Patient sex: F
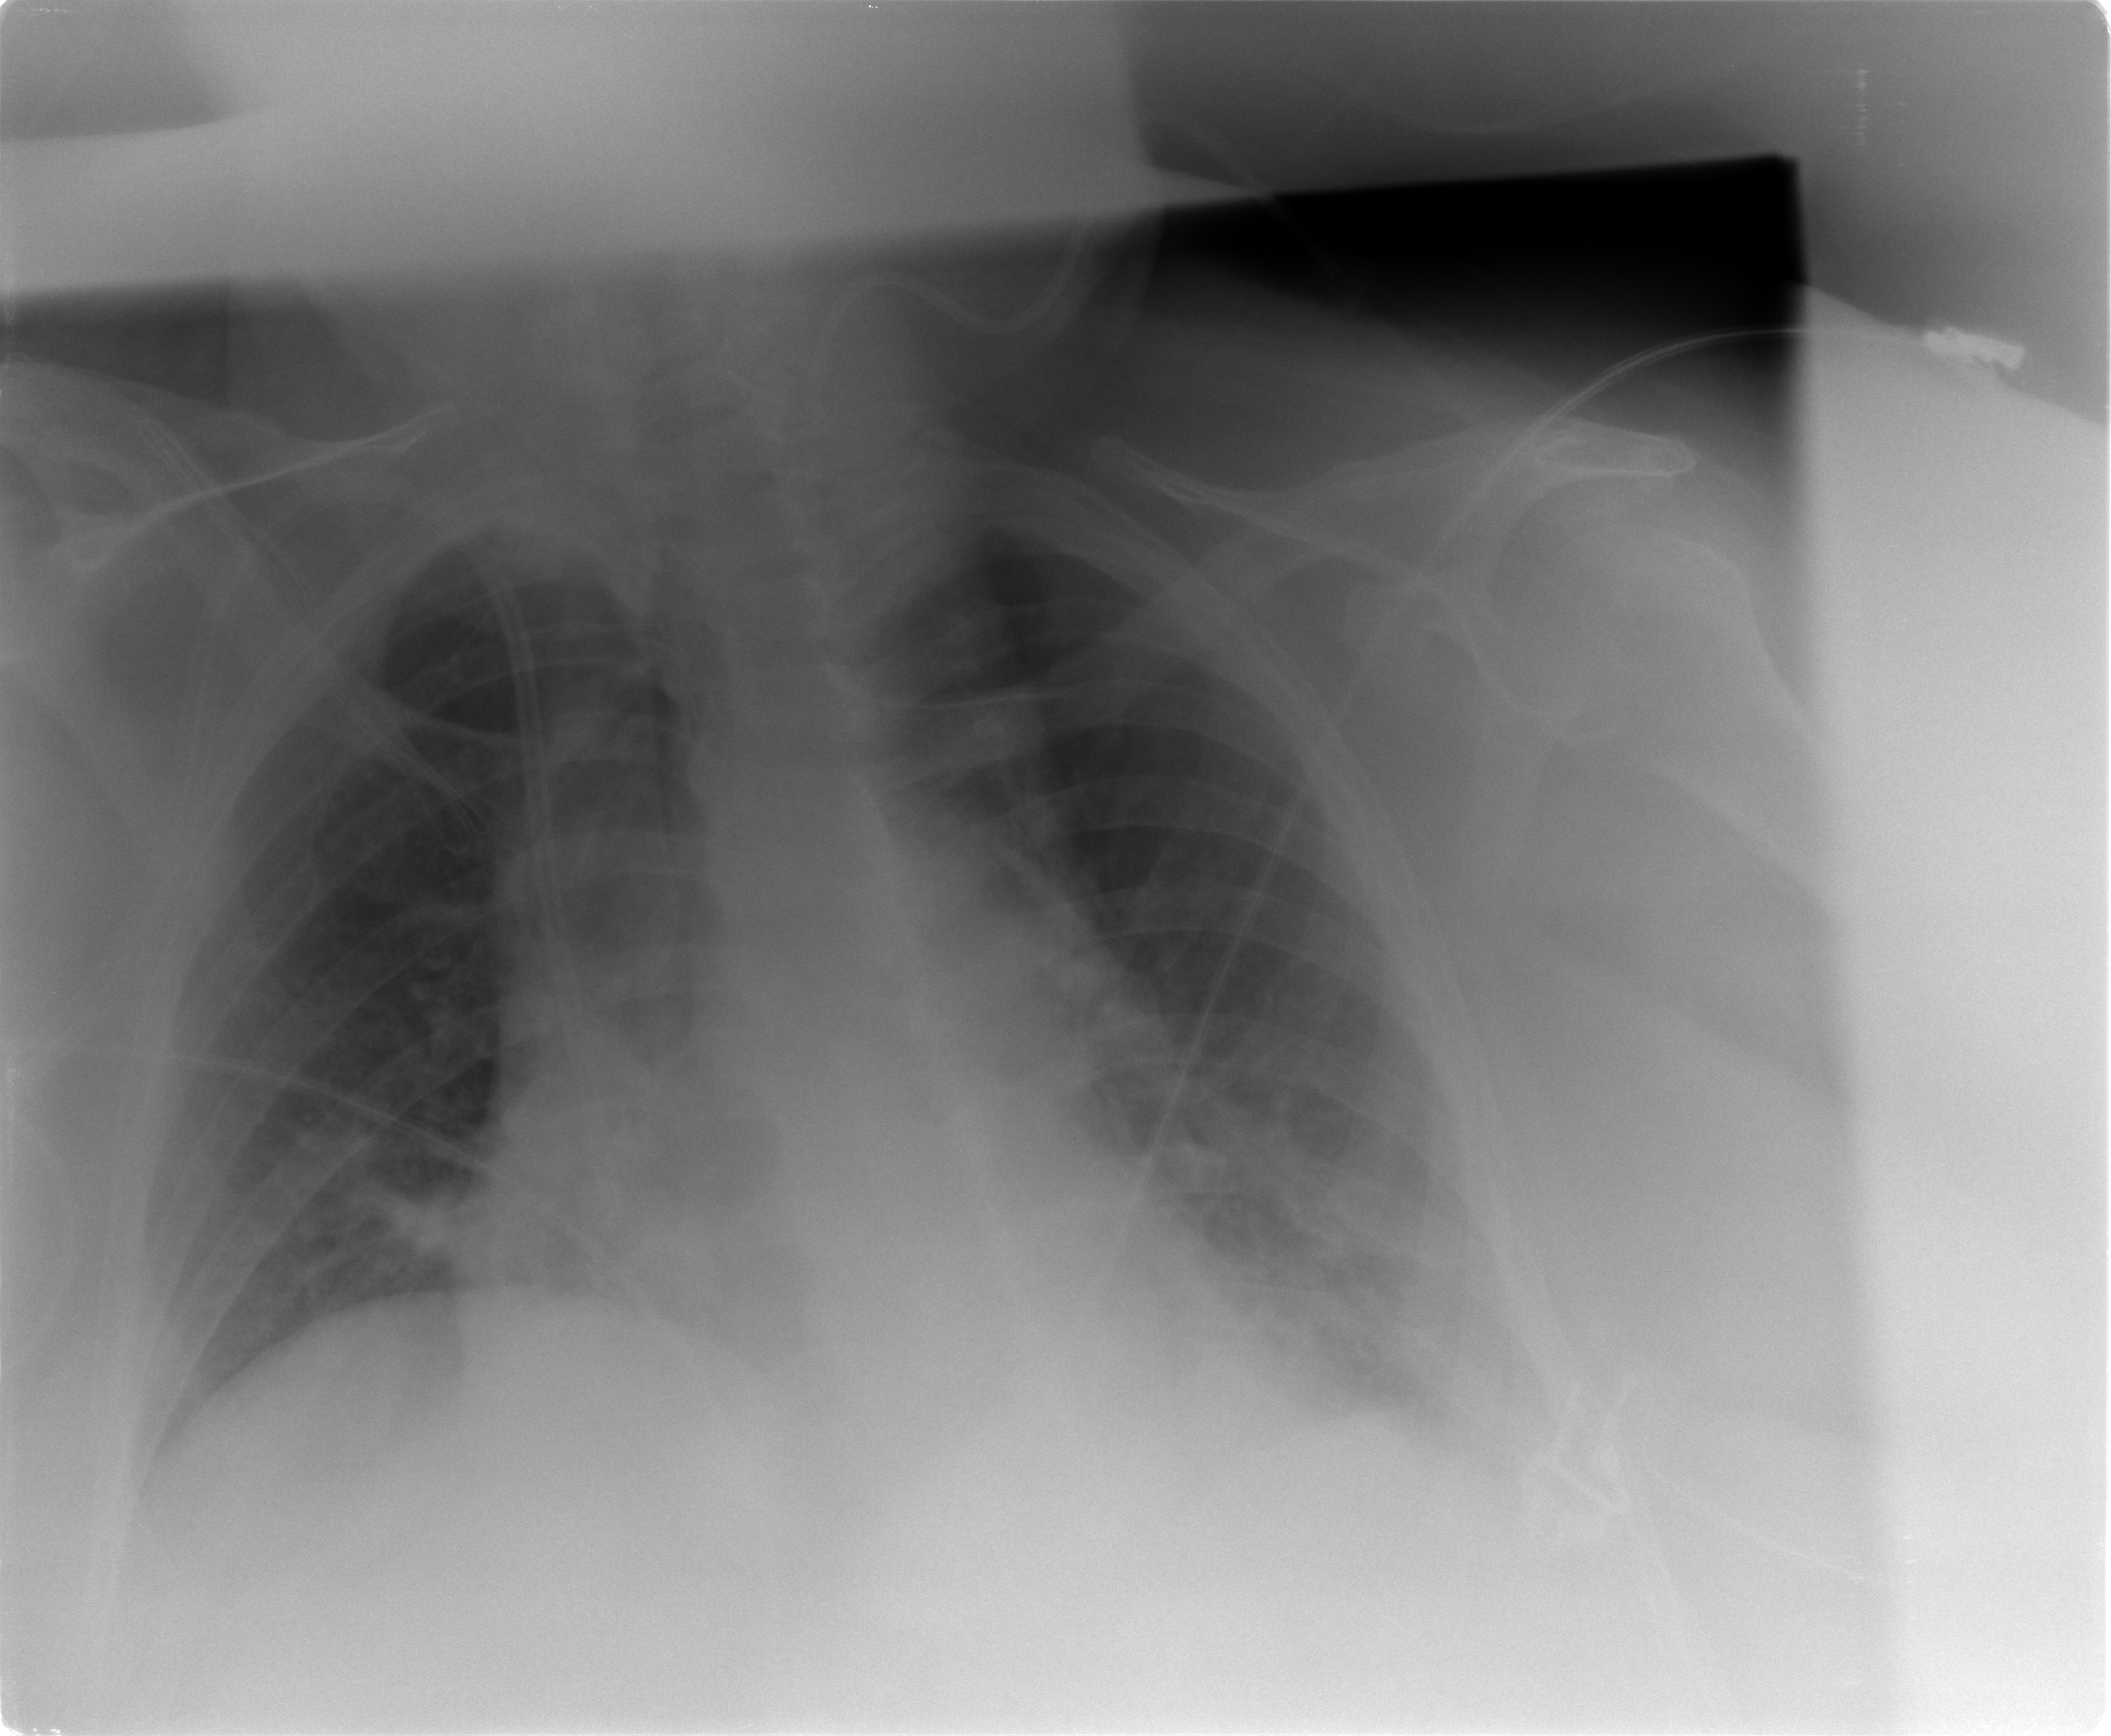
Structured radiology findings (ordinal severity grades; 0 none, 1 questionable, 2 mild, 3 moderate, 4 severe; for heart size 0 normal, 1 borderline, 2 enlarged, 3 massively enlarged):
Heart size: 2
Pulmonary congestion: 2
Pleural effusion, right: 0
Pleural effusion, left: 2
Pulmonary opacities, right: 0
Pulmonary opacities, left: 2
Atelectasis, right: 2
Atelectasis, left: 2